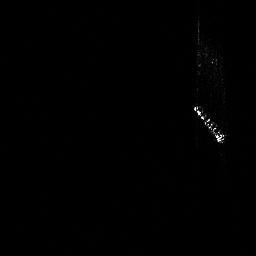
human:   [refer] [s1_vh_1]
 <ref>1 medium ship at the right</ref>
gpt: <box>[[74, 39, 87, 55, 0]]</box>